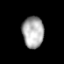
Tissue: prostate
Cell type: T cells
Senescence score: 0.2704
Nuclear area (px): 660
Mean DAPI intensity: 172.398